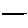
Label: line